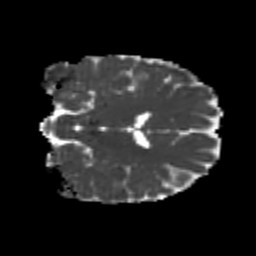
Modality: MD
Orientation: coronal
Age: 22
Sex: female
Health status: healthy
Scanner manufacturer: philips
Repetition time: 7.388 s
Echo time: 0.08599 s